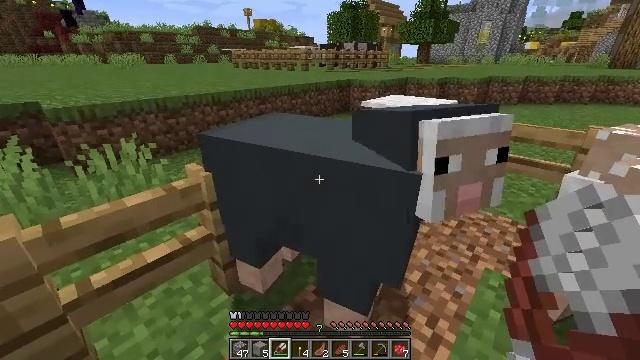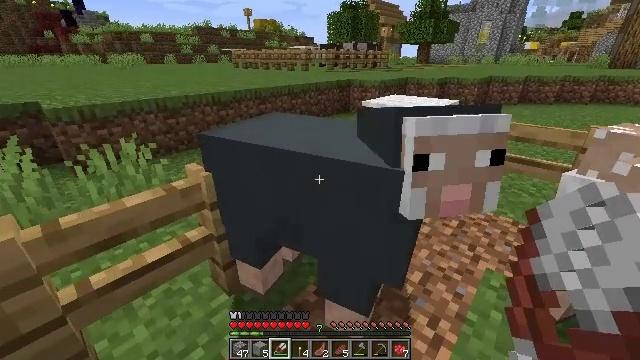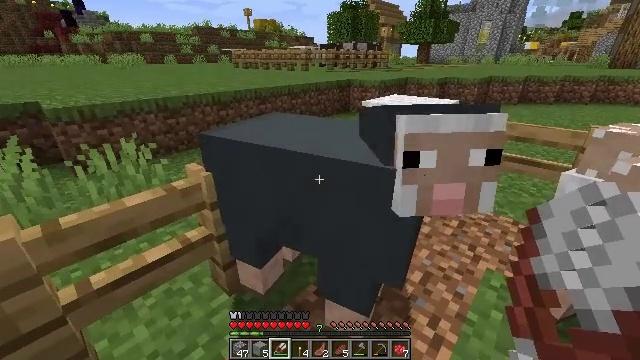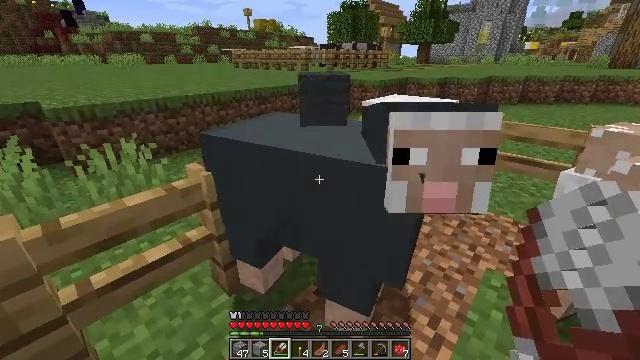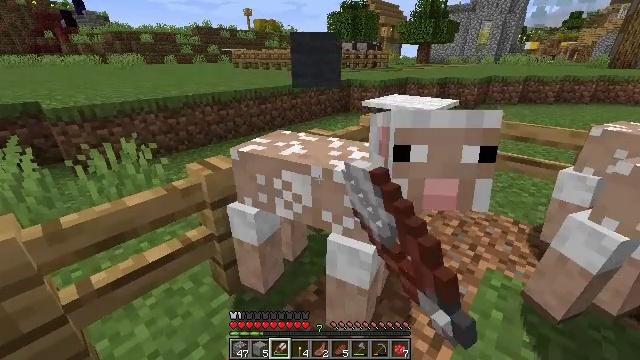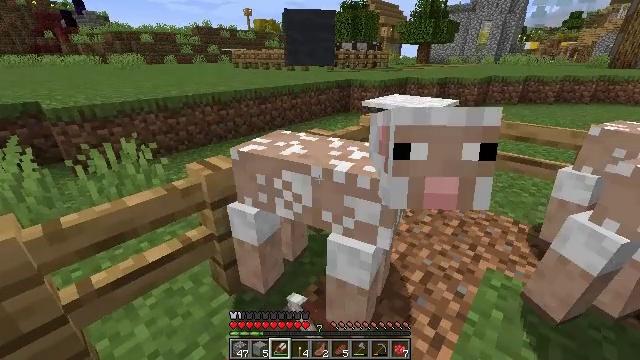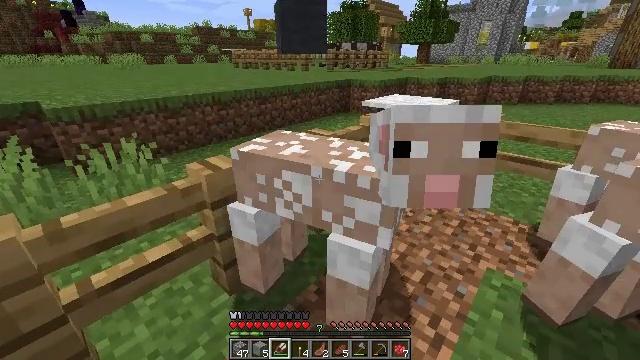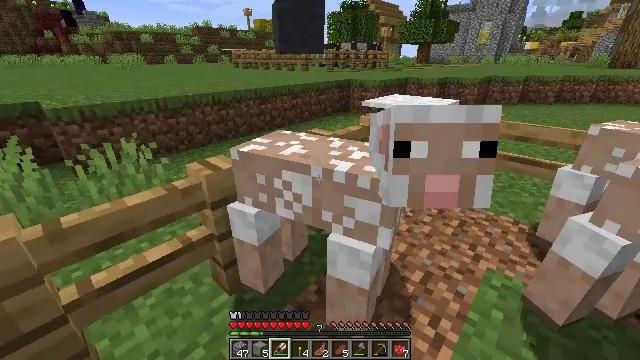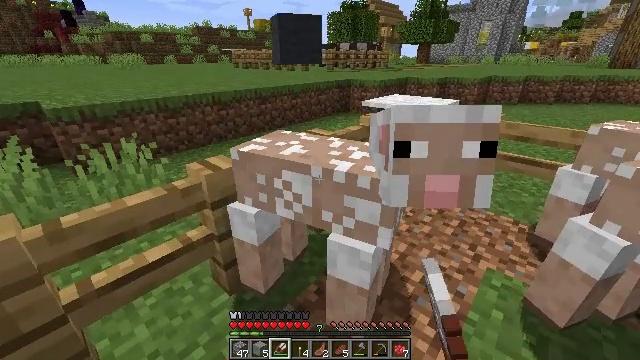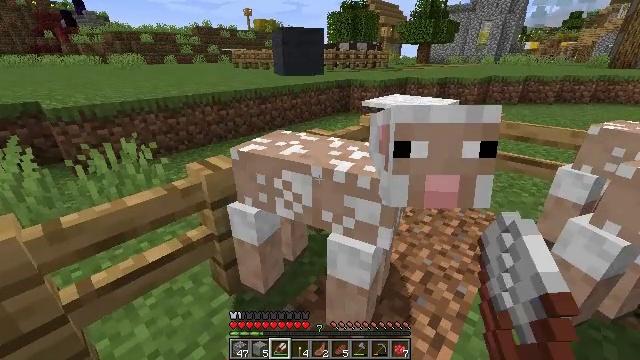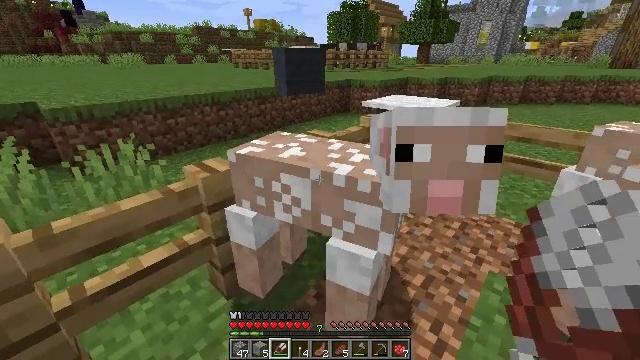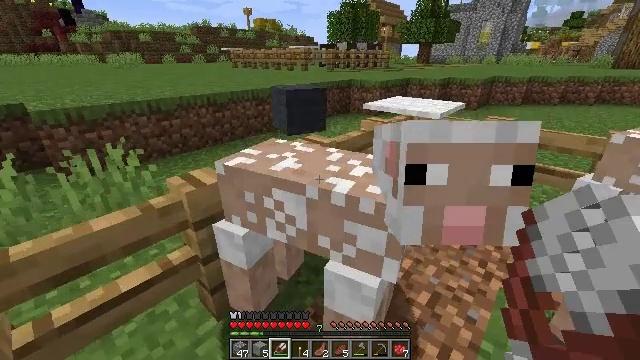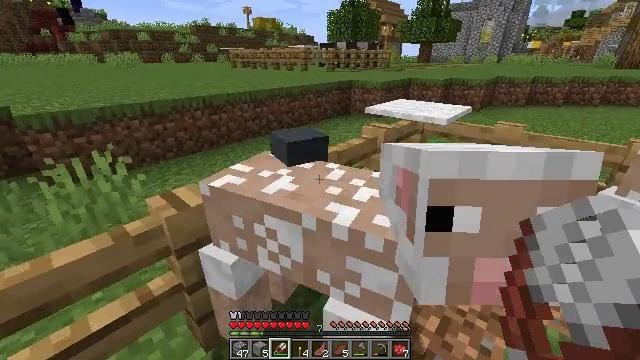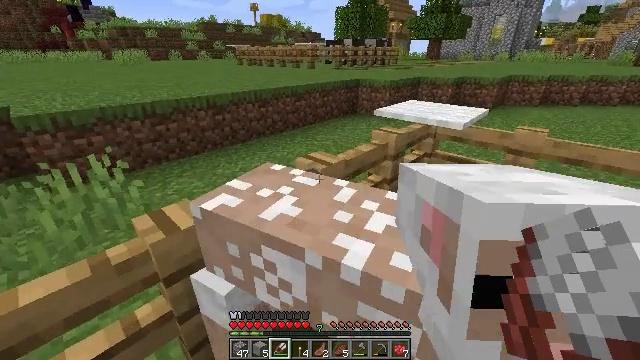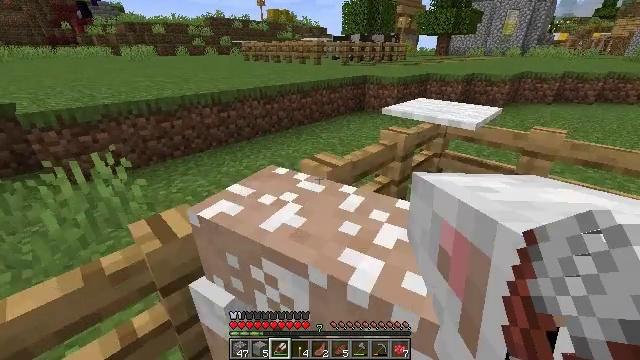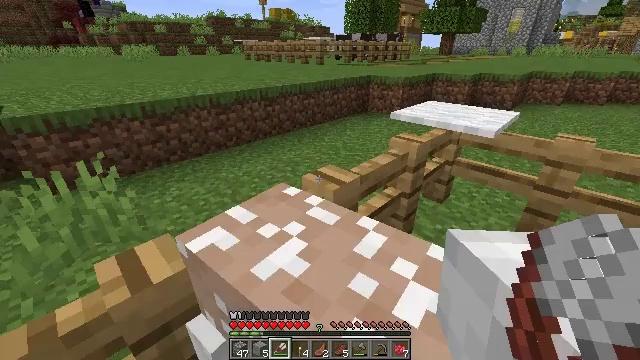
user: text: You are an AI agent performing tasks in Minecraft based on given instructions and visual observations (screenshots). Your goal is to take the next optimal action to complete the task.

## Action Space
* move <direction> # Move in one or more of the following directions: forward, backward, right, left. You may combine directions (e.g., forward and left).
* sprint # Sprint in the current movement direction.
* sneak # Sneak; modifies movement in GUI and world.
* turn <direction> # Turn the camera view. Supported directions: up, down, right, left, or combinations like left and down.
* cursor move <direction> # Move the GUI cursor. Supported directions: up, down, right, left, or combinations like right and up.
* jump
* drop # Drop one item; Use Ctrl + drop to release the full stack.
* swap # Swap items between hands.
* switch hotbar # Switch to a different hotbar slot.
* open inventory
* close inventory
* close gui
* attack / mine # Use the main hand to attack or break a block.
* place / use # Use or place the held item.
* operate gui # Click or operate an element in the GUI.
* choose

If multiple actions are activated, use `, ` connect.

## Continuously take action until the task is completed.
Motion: motion action
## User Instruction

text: Use iron ingots to craft an iron door.
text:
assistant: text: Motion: no_op
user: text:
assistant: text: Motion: no_op
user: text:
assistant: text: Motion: no_op
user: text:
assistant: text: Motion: no_op
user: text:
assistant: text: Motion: no_op
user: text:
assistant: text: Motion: no_op
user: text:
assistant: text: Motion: no_op
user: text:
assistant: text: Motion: no_op
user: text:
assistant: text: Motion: no_op
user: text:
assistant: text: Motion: move forward
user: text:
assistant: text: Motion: move forward
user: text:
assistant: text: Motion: move forward
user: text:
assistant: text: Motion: move forward, turn left
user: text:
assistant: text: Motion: move forward, turn left
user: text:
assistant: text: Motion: move forward
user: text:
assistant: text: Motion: move forward
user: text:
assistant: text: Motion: move forward
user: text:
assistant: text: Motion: move forward
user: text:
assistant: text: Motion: move forward
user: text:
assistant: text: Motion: move forward
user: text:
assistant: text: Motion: move forward, turn right
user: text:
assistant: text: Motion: move forward, turn right
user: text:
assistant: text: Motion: move forward, turn right
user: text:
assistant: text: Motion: move forward, turn right
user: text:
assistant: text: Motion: move forward, turn right
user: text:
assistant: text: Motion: no_op
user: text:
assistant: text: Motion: no_op
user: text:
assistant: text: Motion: no_op
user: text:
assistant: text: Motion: no_op
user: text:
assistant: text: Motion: no_op